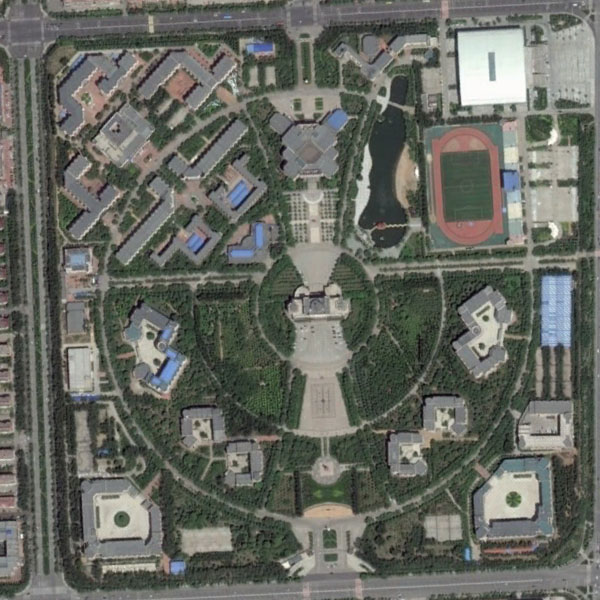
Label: Square